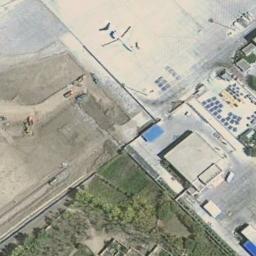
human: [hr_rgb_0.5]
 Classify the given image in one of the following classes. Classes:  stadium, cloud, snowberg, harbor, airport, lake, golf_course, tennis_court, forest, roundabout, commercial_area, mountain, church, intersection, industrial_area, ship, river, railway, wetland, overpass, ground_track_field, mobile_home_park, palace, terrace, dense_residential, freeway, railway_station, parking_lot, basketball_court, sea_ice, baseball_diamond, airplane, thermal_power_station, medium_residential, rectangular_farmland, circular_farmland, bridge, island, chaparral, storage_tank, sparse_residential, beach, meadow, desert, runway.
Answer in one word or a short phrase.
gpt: airplane